Question: I have to be able to set a random location for a waypoint for a flight sim. The maths challenge is straightforward:
"To find a single random location within a quadrangle, where there's an equal chance of the point being at any location."
Visually like this:

An example ABCD quadrangle is:
A:[21417.78 37105.97]
B:[38197.32 24009.74]
C:[1364.19 2455.54]
D:[1227.77 37378.81]
Thanks in advance for any help you can provide. :-)
EDIT
Thanks all for your replies. I'll be taking a look at this at the weekend and will award the accepted answer then. BTW I should have mentioned that the quadrangle can be CONVEX OR CONCAVE. Sry 'bout dat.
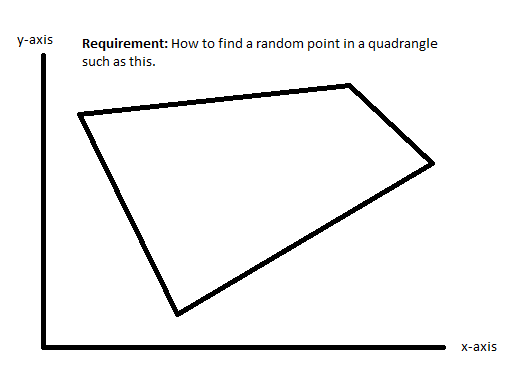
Answer: Split your quadrangle into two triangles and then use <URL> to quickly find a random point in one of them.
### Update:
Borrowing this great <URL> on picking a random point in a triangle.
<URL>
<URL>
> Given a triangle with one vertex at
the origin and the others at positions
and , pick
<URL>
<URL>
where
and are uniform
variates in the interval , which gives
points uniformly distributed in a
quadrilateral (left figure). The
points not in the triangle interior
can then either be discarded, or
transformed into the corresponding
point inside the triangle (right
figure).